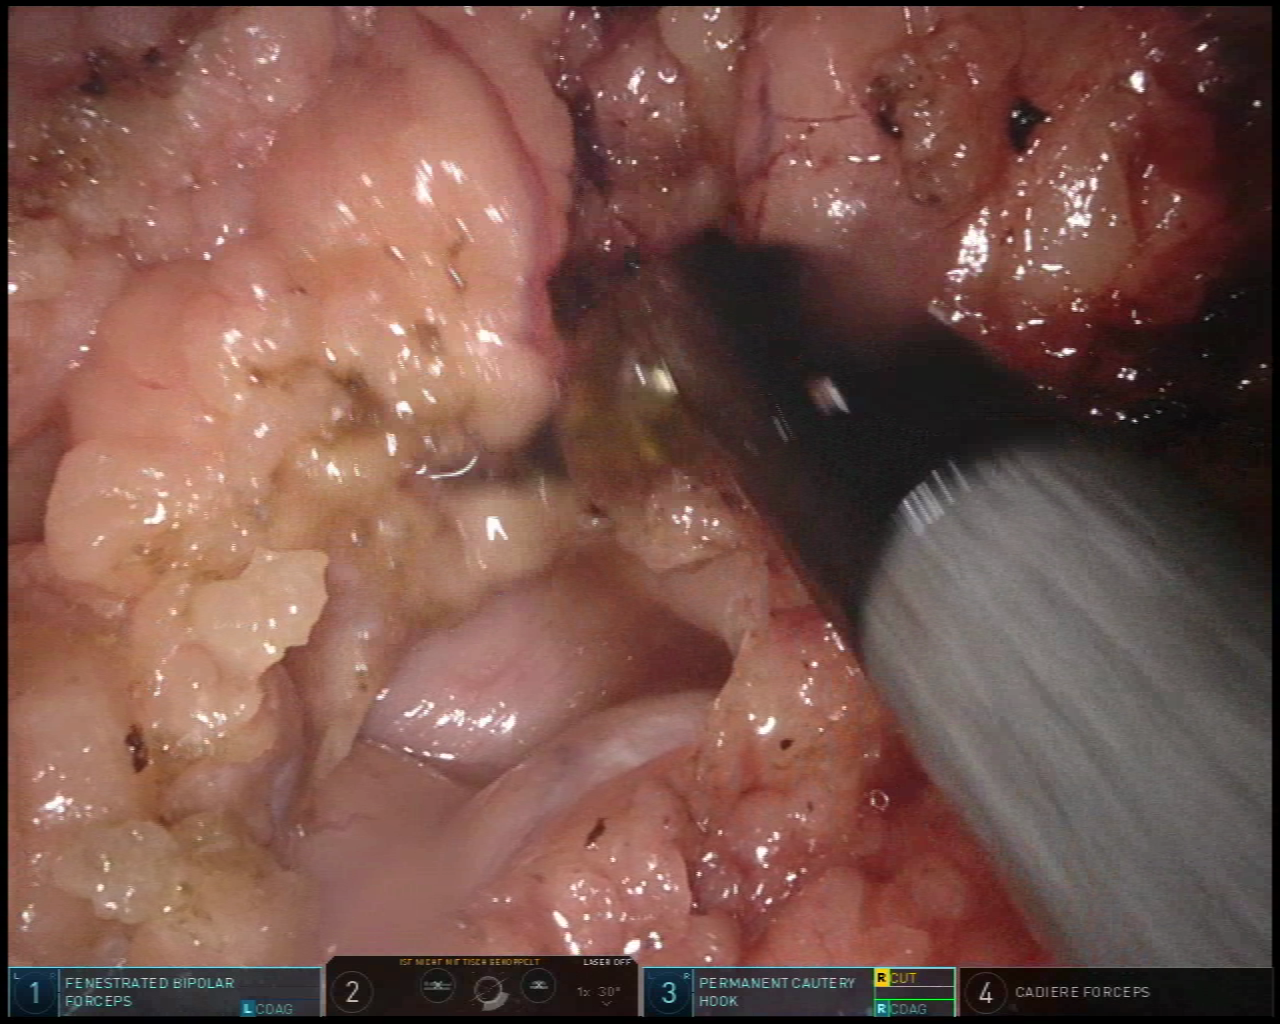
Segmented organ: stomach
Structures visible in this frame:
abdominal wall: no
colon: no
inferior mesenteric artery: no
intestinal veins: no
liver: no
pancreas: no
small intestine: no
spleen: no
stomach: yes
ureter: no
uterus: no
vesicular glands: no